Question: I added an image to my body in a SwiftUI application and want to have that image cover the full width of the device, but not go over it.
In 'body', I return the image object:
'''
var body: some View {
Image("page-under-construction")
}
'''
and the image shows up, however, it's too big:

I tried setting the frame: that affects the highlighted boundaries, but the image does not resize.
In combination, I played around with '.aspectRatio(contentMode:)', which did not seem to have any effect on the layout.
How can I have the image be effectively 100% of the screen width?
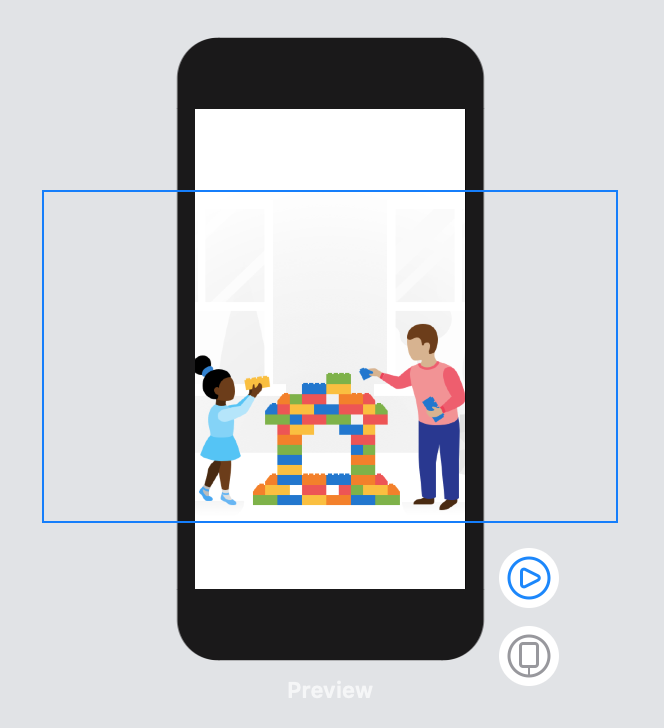
Answer: The reason '.aspectRatio(contentMode:)' had no effect on the layout is because you did not make the image resizable with 'resizeable()'.
Doing
'''
var body: some View {
Image("page-under-construction")
.resizable()
.aspectRatio(contentMode: .fill)
}
'''
will cause the image to be the width of the screen, but the image's aspect ratio will not be maintained. To maintain the aspect ratio, do
'''
var body: some View {
Image("page-under-construction")
.resizable()
.aspectRatio(UIImage(named: "page-under-construction")!.size, contentMode: .fill)
}
'''
This utilizes the '.aspectRatio(aspectRatio: CGSize, contentMode: ContentMode)' version of the method your original question discussed with a dummy UIImage to access the Image's original aspect ratio.
Note: The explicitly unwrapped optional ('!') should not be a problem unless you are unsure if the image name is a valid one from your Assets folder. See <URL> for a comprehensive overview on Swift optionals.